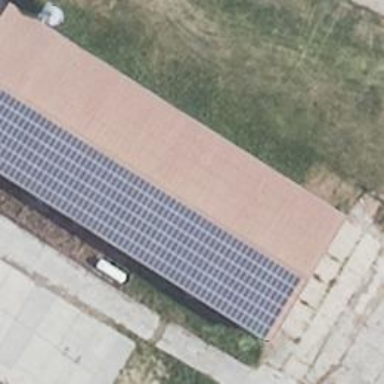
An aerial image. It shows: Building equipped with solar photovoltaic panel for generating electricity. The small installation is solar power generator.